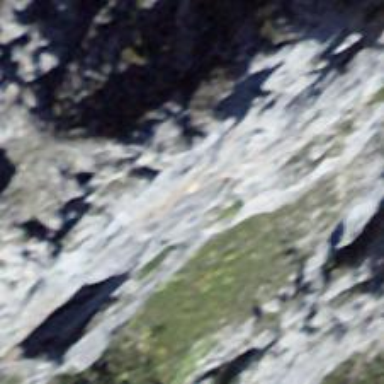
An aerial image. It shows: Cliff in nature.